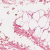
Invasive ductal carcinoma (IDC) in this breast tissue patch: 0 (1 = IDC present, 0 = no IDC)